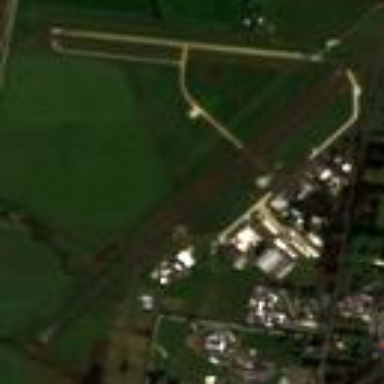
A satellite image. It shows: Public aerodrome or airport.